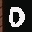
Label: 0